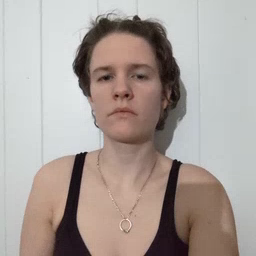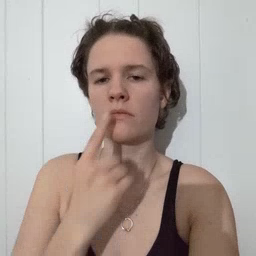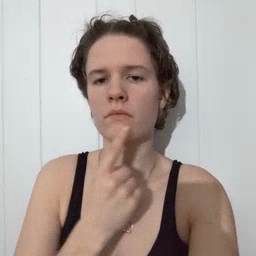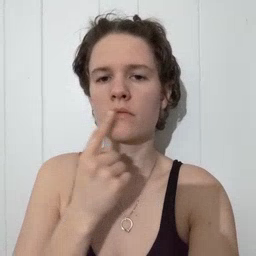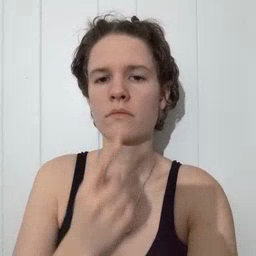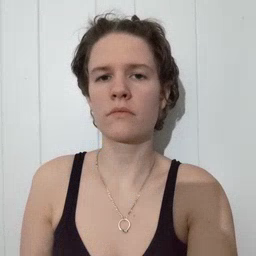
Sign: lips